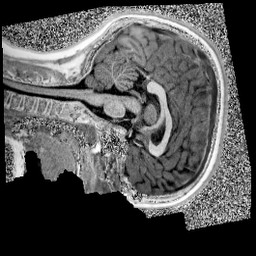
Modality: UNIT1
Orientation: sagittal
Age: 12
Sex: female
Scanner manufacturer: siemens
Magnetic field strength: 3 T
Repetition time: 4 s
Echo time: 0.00299 s